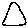
Label: triangle